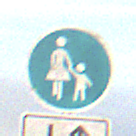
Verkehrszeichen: Gehweg
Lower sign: RichtungsangabeDurchPfeile8
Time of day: SunriseSunset
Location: Outdoor (Urban)
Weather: PartlyCloudy
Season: NotSpecified
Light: Natural